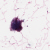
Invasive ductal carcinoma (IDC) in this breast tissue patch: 0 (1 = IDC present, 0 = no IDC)